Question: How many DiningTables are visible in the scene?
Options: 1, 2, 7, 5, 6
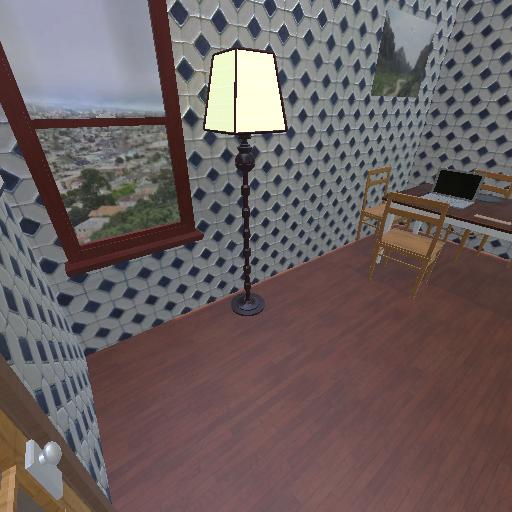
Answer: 1